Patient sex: M
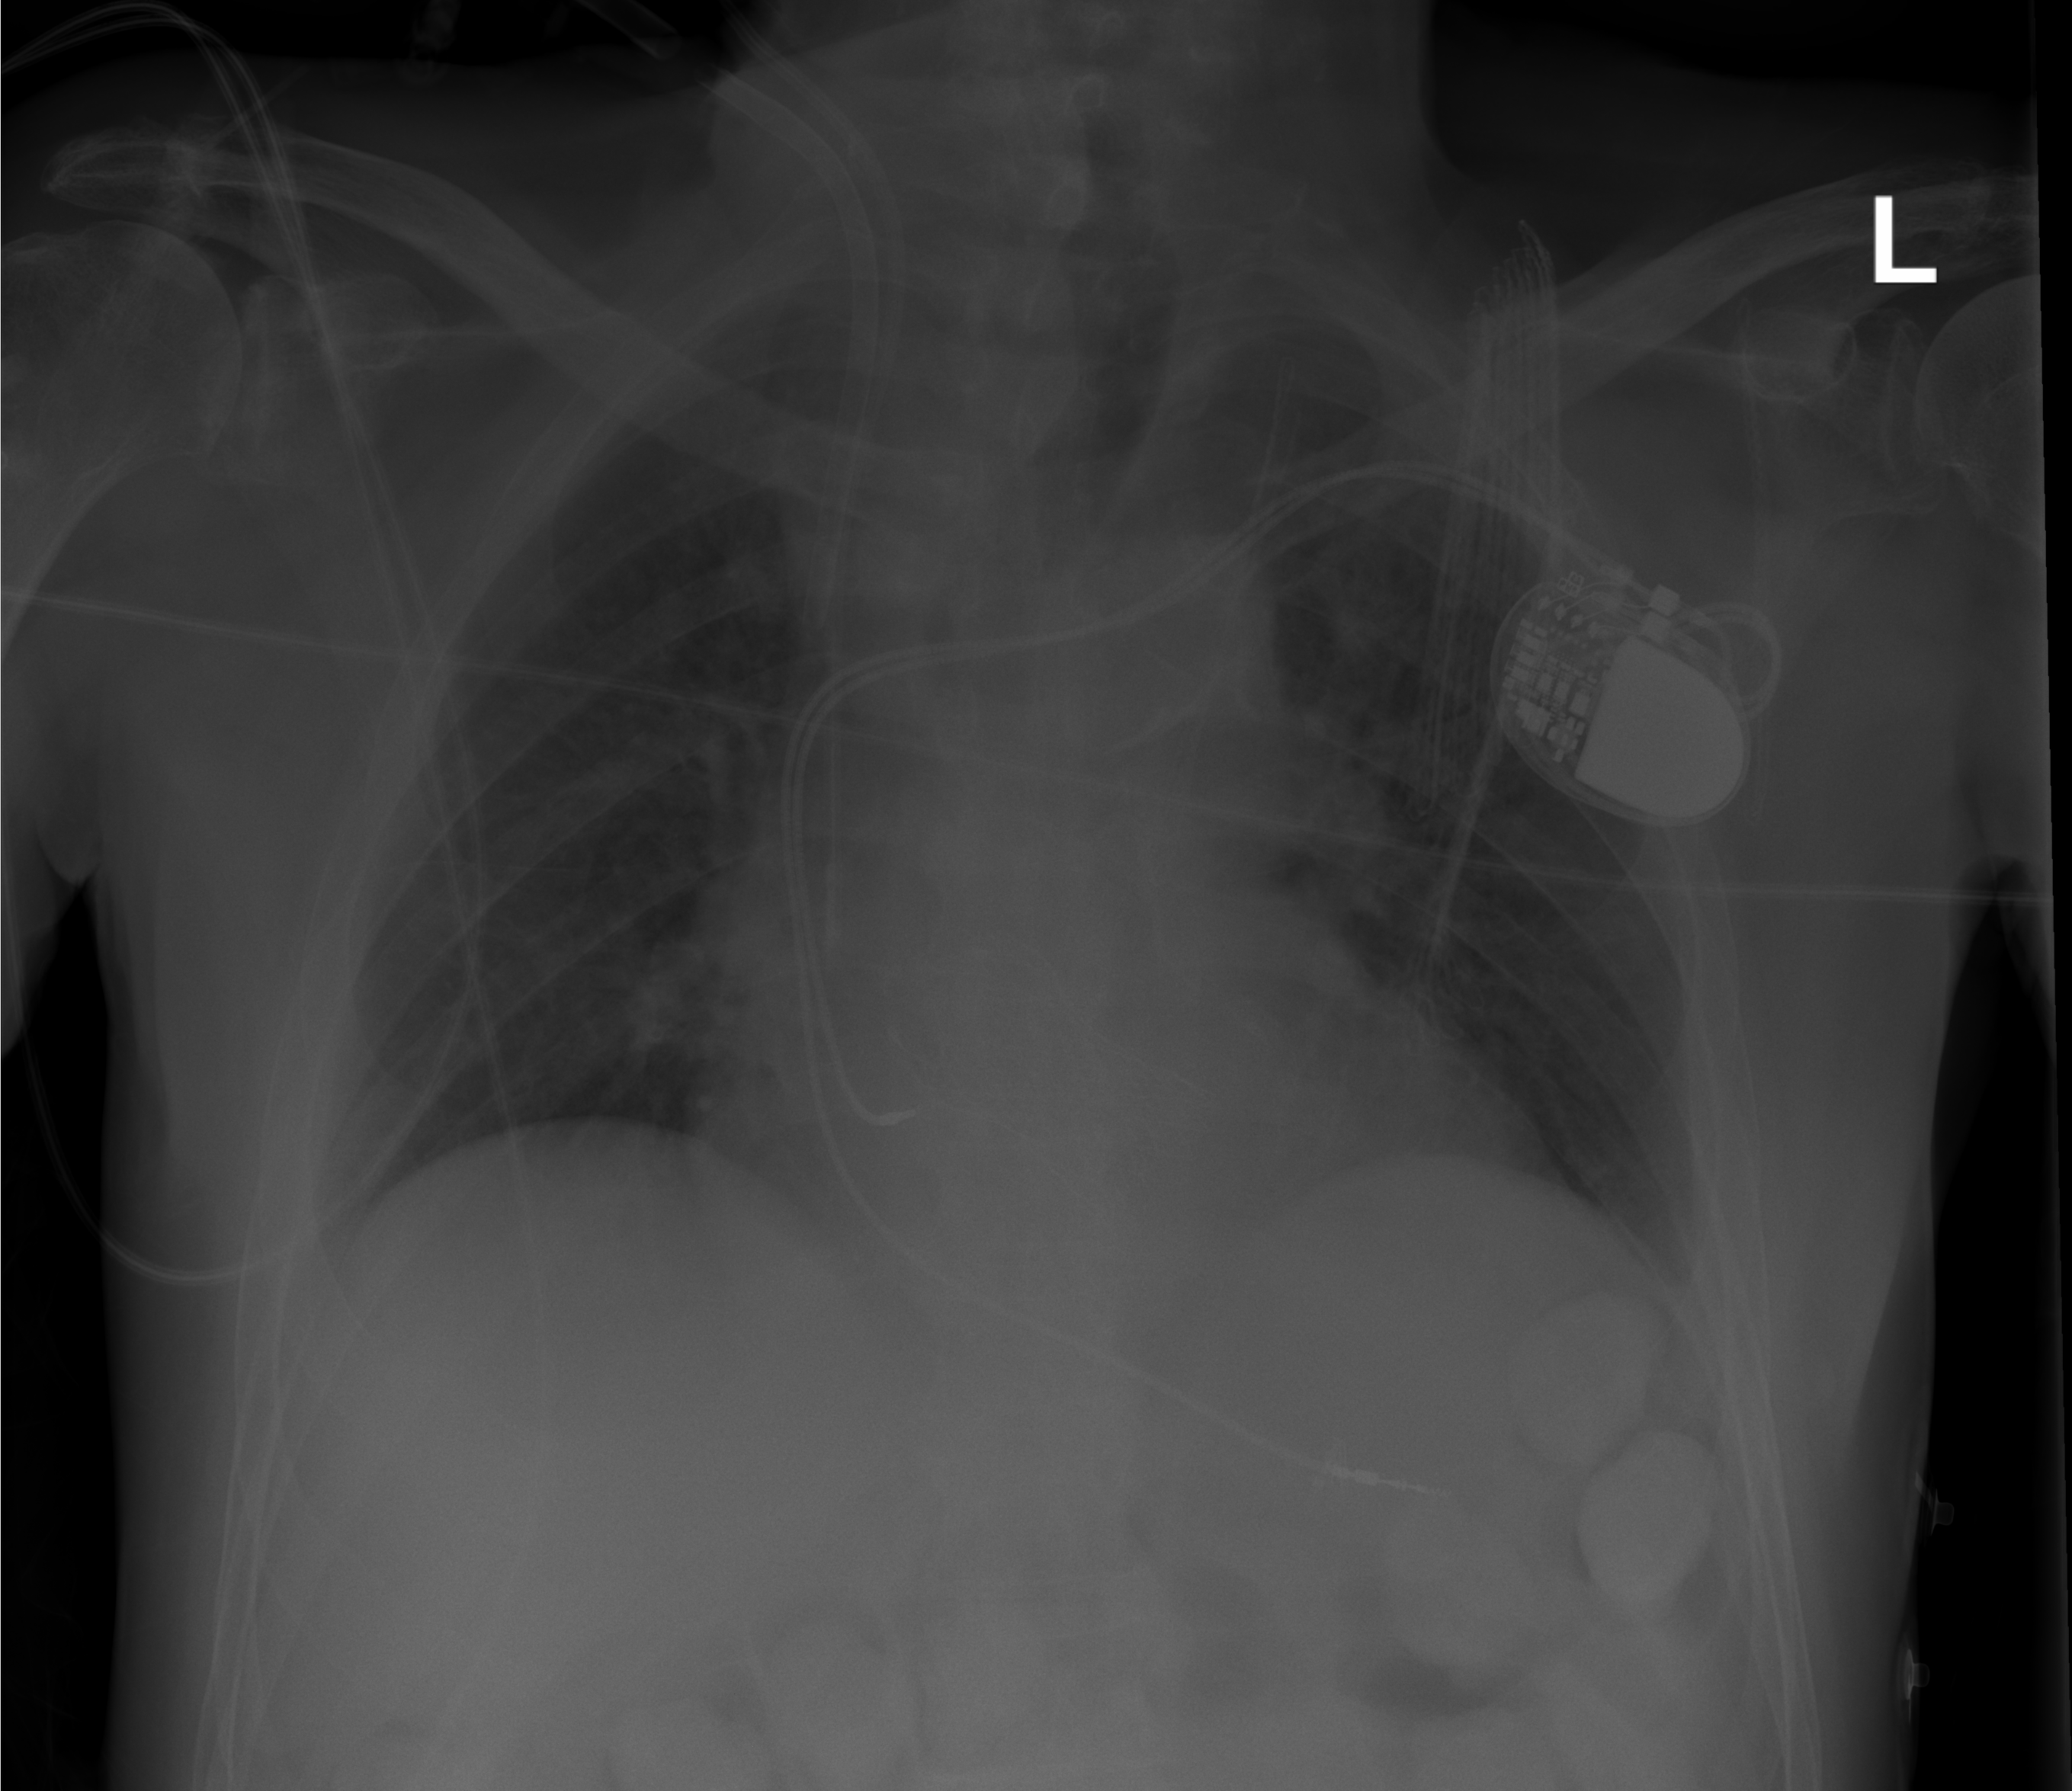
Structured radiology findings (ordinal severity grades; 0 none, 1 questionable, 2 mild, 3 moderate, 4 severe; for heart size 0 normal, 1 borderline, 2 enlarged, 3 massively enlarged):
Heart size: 1
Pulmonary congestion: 1
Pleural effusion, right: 0
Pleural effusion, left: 0
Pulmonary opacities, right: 0
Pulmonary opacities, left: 0
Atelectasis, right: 0
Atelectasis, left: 0